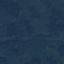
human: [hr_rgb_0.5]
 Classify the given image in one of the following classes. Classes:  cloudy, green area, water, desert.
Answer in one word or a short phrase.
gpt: green area